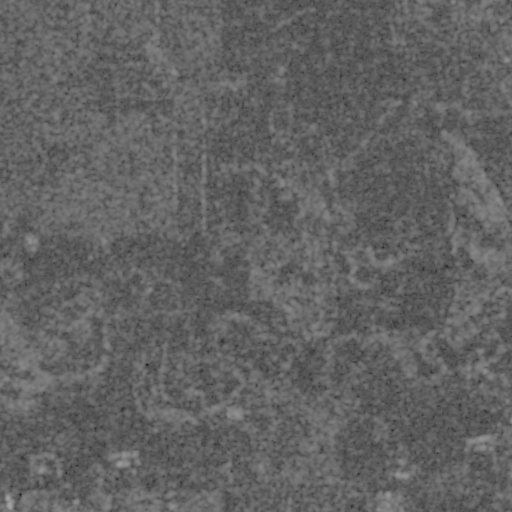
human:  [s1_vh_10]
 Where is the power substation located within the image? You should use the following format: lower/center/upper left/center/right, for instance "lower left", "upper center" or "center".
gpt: The power substation is located in the lower center of the image.
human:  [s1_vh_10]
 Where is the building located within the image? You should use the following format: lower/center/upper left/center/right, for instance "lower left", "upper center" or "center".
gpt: The building is located in the lower center of the image.
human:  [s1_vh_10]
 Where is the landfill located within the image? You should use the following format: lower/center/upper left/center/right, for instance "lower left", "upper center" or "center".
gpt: There is no landfill in the image.

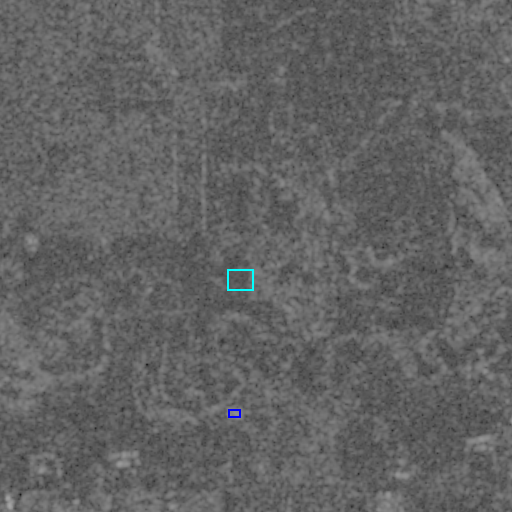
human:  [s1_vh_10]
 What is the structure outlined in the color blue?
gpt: The structure outlined in blue is a power substation.
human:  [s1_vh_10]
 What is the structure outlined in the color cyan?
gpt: The structure outlined in cyan is a building.
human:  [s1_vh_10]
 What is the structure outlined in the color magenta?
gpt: There is no magenta outline.